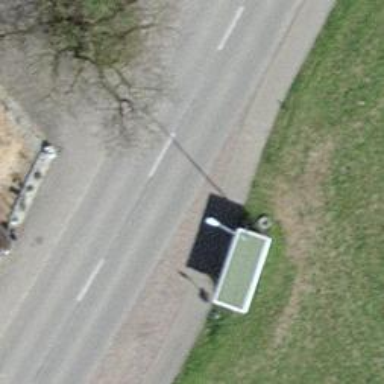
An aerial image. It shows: Public transport stop position.